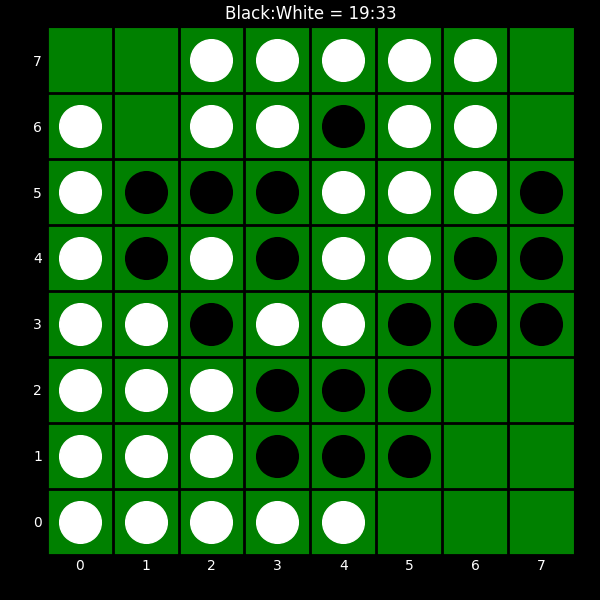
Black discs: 19
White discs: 33